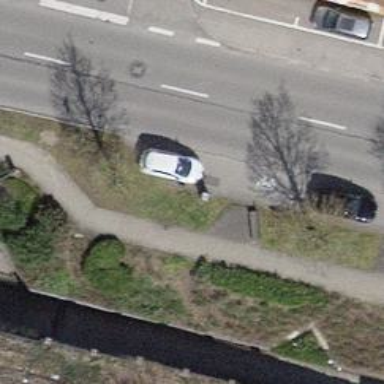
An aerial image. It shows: Charging station.